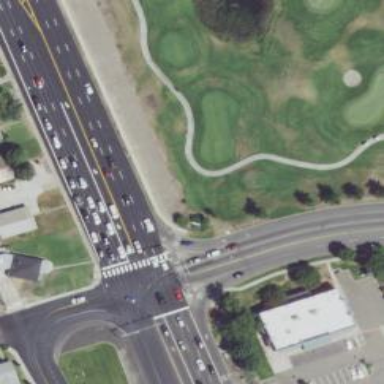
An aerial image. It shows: Path designated for golf carts.